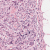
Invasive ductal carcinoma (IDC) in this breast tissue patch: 1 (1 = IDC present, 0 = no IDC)